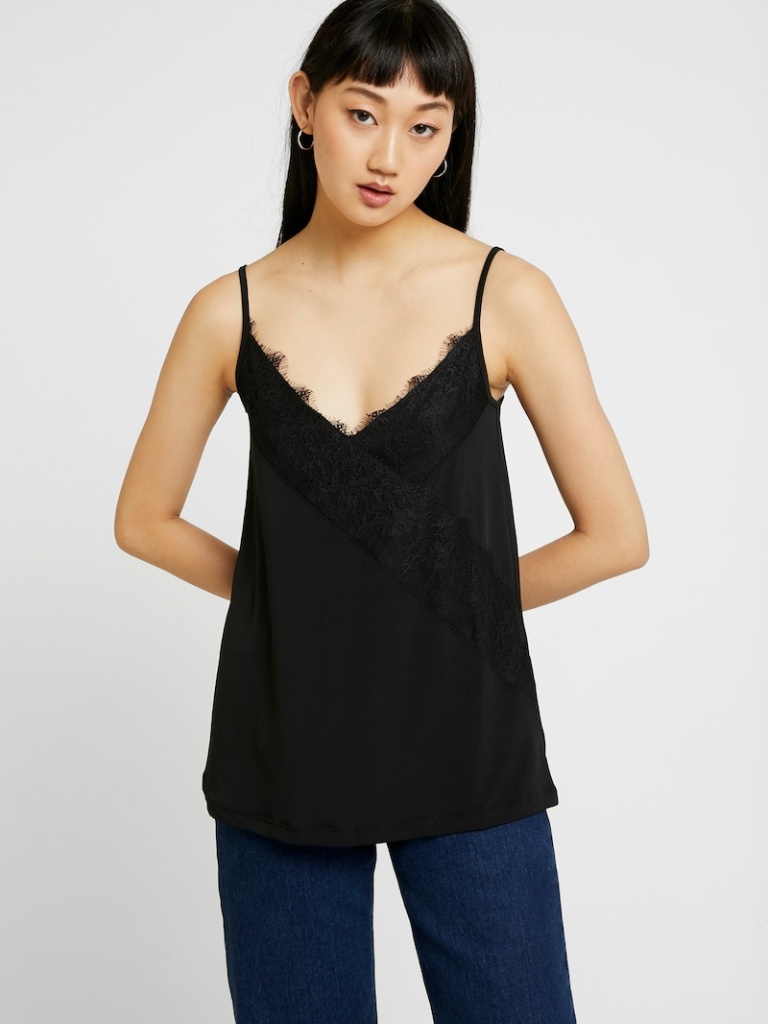
satin relaxed sleeveless hip length Untucked v-neck camisole